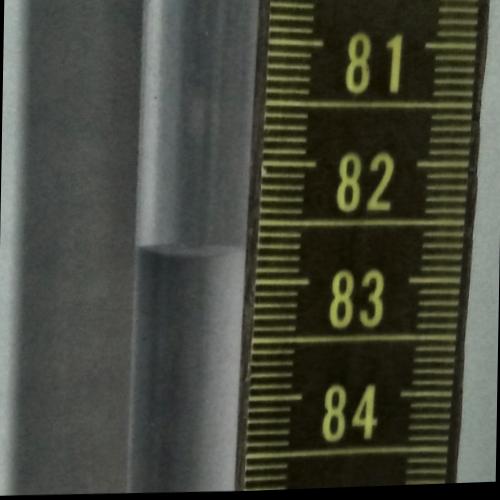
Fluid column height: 82.7 cm